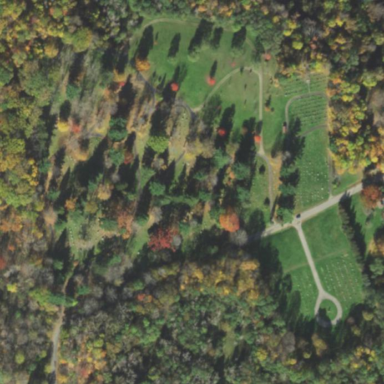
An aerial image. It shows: Cemetery.